Question: I'm new to android, I want the following layout(See Image Below) for my bouncing ball game. Please tell me which layout to use.
---

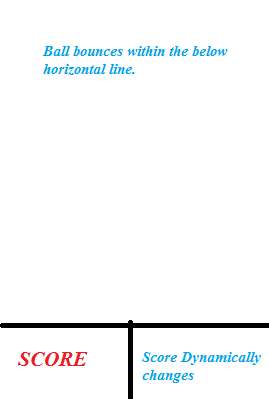
Answer: I'll use a Vertical linearLayout split into two.
Something like this:
'''
<?xml version="1.0" encoding="utf-8"?>
<LinearLayout xmlns:android="http://schemas.android.com/apk/res/android"
android:layout_width="fill_parent"
android:layout_height="fill_parent"
android:paddingLeft="16dp"
android:paddingRight="16dp"
android:orientation="vertical" >
<Button
android:layout_width="fill_parent"
android:layout_height="wrap_content"
android:layout_gravity="right"
android:text="PlayingArea" />
<LinearLayout xmlns:android="http://schemas.android.com/apk/res/android"
android:layout_width="fill_parent"
android:layout_height="wrap_content"
android:paddingLeft="16dp"
android:paddingRight="16dp"
android:orientation="horizontal" >
<Button
android:layout_width="100dp"
android:layout_height="wrap_content"
android:layout_gravity="right"
android:text="left_lower_box" />
<Button
android:layout_width="100dp"
android:layout_height="wrap_content"
android:layout_gravity="right"
android:text="right_lower_box" />
</LinearLayout>
</LinearLayout>
'''
This is just a sample; you'll probably not use buttons for your app and you need to set heights and widths.